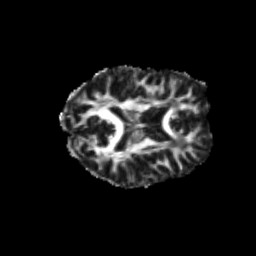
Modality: FA
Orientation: axial
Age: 25
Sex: female
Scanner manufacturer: siemens
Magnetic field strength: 3 T
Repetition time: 3.5 s
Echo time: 0.104 s